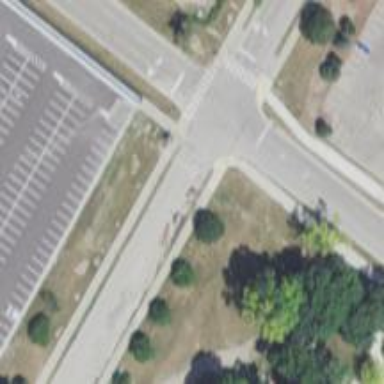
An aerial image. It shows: Marked crossing on footway.